Question:
Let's say, we have a utility library called M.dll, and this one is built on framwork 4.0. And now we want to install it to GAC. Becasue it is based on 4.0, it will install to GAC in the dll group of framework 4.0.
Now we have a project in framwork 3.5, and I assume, all its reference dll files from GAC, is from the dll group of 3.5, so if it want to add reference to M.dll, it will not find this dll, becasue all the dlls from the dialog in VS, as shown below, is from dll groups of 3.5.
Am a right? Is there a concept of dll file group for differnt framwork versions?
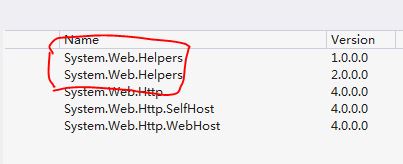
Answer: It's not about grouping in framework versions.
GAC allows you to install one or more versions of the same assembly (i.e. '1.0.0.0' and '1.1.0.0').
It has nothing to do with the target .NET Framework version. You may define what's the minimum framework version during compilation because you've configured a concrete version in your Visual Studio project's properties.
If you try to reference an assembly version which is compiled for a greater version of one of currently installed framework versions, and also your Visual Studio project is configured for an earlier framework version, either you won't see the assembly or if you manage to add it as reference to the project, you'll get compile-time and/or run-time errors (f.e. missing types).
In the other hand, if greater or lower versions of the GAC'd assembly is compiled for currently configured framework version or earlier ones, you'll be able to reference one of them, since newer framework versions are backwards-compatible with earlier ones (there're some exceptions, because some types might be obsolete/deprecated starting from some framework version...).